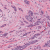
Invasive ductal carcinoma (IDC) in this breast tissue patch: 1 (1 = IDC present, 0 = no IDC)